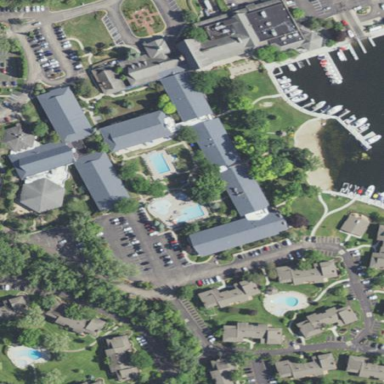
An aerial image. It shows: Hotel with retail land use.